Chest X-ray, PA view. Patient: 64 years old, sex M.
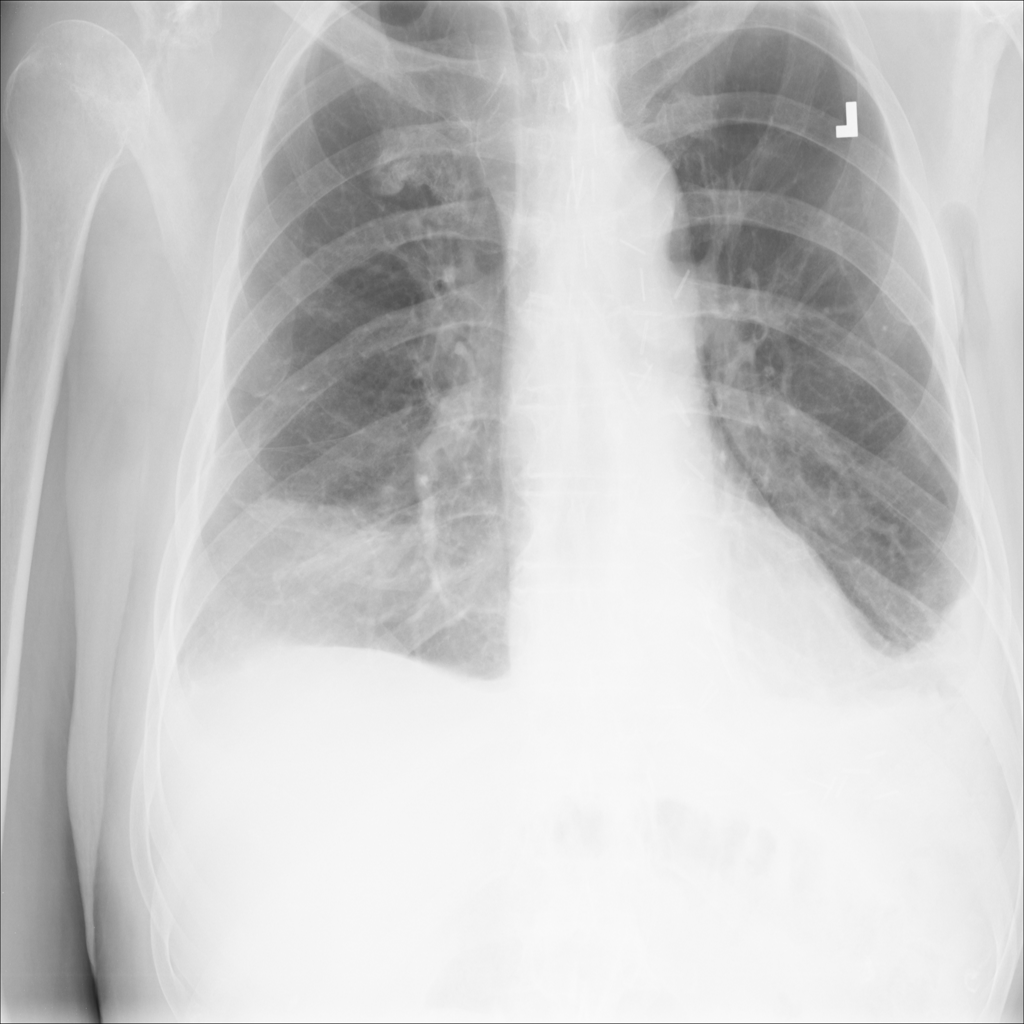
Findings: Effusion